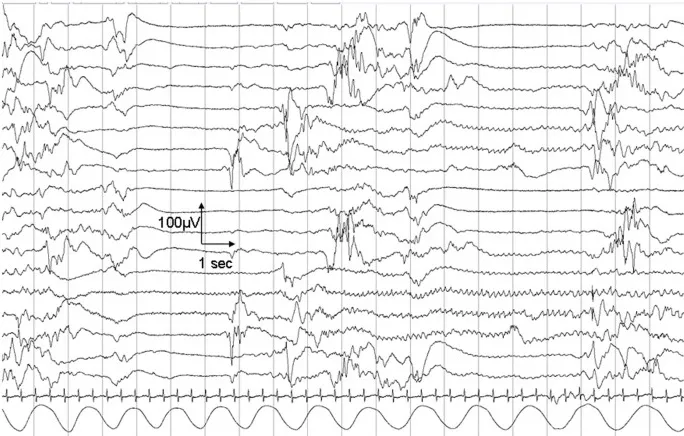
Electroencephalogram recording on day 25. The EEG shows a non-synchronized pattern with suppressions, multifocal sharp waves, and a focal epileptic seizure in the left hemisphere.
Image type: electrography (eeg)